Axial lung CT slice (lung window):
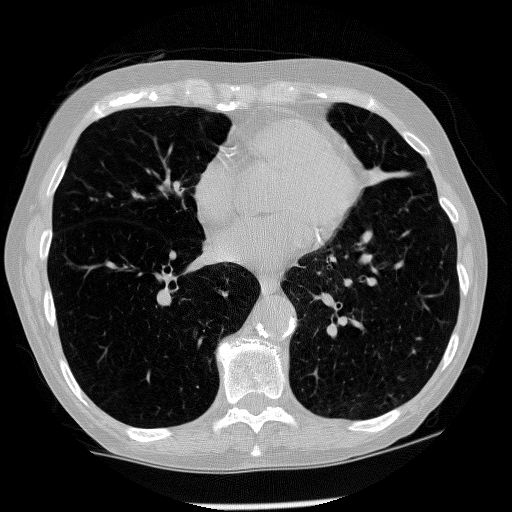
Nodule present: no